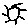
Label: sun